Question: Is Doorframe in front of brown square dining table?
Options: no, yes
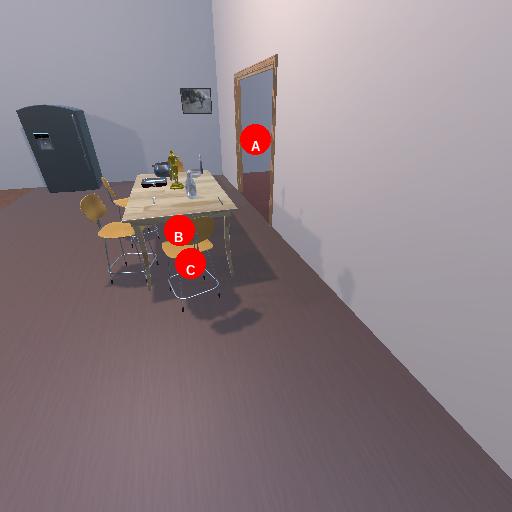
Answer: no